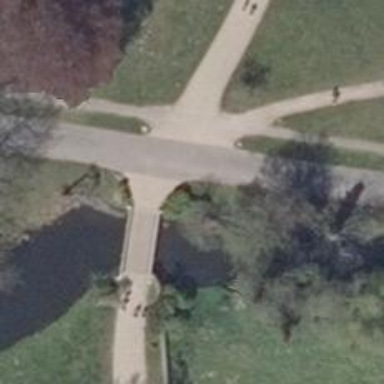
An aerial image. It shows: Footway bridge.